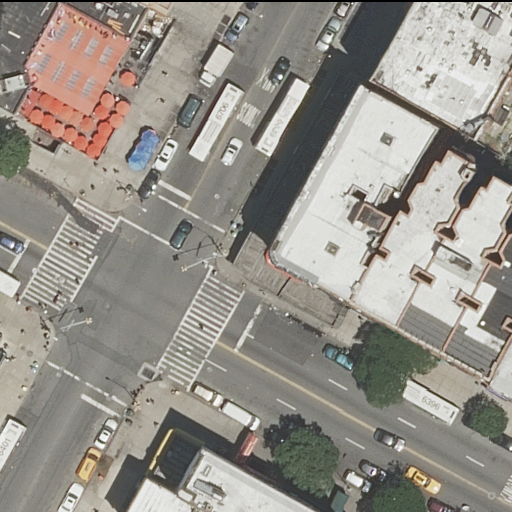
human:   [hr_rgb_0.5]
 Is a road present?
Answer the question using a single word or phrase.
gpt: yes

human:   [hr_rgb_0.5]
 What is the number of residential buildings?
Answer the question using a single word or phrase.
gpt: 11

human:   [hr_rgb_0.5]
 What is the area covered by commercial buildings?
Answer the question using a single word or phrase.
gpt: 0m2

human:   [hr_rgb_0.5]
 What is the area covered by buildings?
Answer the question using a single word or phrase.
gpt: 2114m2

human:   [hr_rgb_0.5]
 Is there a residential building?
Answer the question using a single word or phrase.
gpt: yes

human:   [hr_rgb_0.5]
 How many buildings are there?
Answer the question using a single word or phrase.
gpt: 11

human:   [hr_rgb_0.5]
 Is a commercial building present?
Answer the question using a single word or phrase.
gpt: no

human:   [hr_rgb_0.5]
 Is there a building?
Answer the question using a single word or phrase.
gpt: yes

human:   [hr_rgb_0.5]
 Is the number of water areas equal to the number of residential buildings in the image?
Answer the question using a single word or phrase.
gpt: no

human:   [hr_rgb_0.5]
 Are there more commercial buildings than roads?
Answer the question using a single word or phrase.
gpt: no

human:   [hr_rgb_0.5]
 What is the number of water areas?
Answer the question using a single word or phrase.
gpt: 0

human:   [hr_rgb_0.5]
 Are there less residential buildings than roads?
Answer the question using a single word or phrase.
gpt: no

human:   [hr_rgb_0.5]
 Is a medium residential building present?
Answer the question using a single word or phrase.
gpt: yes

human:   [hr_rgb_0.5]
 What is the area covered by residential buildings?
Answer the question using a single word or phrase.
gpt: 2114m2

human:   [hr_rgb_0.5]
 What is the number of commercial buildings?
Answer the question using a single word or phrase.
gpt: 0

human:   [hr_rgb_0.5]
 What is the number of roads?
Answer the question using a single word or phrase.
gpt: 3

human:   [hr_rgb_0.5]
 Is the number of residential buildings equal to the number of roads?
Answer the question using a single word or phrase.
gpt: no

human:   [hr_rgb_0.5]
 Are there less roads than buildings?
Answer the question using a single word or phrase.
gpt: yes

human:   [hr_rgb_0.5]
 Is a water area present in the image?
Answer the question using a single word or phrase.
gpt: no

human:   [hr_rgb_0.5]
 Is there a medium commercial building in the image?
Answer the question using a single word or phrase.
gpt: no

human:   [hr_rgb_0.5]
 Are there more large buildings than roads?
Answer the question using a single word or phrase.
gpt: no

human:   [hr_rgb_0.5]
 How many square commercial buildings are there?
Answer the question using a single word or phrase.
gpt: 0

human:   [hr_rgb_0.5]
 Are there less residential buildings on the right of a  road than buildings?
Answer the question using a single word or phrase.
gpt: yes

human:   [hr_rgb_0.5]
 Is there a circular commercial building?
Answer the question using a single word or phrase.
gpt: no

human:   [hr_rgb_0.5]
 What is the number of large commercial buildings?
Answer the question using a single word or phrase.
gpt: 0

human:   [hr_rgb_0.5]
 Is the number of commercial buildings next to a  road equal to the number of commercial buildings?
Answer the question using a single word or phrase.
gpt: yes

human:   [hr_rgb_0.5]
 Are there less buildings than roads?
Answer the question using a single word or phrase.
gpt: no

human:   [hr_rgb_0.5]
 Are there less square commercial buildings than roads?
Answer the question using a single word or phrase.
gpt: yes

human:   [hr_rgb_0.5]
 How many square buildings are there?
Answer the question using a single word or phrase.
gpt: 0

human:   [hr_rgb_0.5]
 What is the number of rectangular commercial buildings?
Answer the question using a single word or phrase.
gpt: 0

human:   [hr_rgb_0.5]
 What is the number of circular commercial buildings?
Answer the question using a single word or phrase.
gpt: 0

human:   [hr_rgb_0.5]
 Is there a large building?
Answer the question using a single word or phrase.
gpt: yes

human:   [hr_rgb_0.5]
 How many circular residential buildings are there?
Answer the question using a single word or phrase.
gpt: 0

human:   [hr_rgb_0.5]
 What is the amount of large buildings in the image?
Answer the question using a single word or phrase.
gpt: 1

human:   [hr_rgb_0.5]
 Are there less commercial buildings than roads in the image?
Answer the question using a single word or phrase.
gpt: yes

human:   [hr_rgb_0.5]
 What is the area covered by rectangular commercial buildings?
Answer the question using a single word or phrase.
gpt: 0m2

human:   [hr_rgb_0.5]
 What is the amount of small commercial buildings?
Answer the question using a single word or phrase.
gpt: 0

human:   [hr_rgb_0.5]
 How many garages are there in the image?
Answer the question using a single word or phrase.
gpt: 0

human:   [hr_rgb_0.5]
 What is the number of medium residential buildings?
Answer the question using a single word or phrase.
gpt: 6

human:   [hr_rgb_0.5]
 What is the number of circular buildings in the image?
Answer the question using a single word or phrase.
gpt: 0

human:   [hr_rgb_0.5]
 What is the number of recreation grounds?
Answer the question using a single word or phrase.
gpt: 0

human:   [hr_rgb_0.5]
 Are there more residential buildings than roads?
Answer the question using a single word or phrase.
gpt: yes

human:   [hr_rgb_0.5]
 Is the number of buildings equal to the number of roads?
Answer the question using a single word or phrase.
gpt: no

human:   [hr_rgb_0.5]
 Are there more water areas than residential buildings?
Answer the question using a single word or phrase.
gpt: no

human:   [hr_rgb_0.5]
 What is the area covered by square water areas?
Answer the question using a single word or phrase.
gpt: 0m2

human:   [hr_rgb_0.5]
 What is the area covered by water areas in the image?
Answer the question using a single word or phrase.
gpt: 0m2

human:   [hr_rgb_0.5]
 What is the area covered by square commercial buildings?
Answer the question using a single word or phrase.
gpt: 0m2

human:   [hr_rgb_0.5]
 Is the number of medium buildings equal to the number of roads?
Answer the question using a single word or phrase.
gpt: no

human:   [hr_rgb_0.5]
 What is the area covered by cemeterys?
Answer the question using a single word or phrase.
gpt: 0m2

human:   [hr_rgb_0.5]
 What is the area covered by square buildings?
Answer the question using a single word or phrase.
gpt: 0m2

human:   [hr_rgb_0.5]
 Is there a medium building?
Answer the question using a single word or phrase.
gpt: yes

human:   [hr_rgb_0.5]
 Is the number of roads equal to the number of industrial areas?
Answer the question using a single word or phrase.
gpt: no

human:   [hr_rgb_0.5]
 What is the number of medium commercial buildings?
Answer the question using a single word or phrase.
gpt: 0

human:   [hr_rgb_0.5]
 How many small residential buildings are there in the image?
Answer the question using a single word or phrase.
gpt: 4

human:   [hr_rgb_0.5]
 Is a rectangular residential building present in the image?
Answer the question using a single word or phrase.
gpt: yes

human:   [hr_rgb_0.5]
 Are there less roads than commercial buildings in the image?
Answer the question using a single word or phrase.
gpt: no

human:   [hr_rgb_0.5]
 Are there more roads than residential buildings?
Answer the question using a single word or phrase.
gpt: no

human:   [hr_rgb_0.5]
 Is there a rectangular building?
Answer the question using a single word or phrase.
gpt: yes

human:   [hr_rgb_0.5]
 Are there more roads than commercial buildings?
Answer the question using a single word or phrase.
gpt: yes

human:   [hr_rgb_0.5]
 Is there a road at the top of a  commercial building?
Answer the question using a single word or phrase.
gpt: no

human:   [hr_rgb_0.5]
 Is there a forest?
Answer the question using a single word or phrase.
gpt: no

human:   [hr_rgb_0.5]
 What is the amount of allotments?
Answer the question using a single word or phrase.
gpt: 0

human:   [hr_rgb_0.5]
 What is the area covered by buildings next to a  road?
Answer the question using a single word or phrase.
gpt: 2114m2

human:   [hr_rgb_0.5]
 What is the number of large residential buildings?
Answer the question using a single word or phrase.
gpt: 1